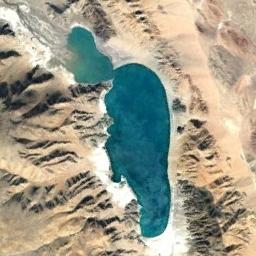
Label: lake